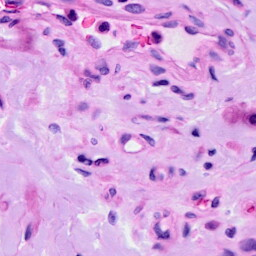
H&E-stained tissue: Ovarian